Question: This is What I want as a final result. I have no idea how to update array of indexes.

my Schema is built using mongoose
'''
var postSchema = new Schema({
title: {type:String},
content: {type:String},
user:{type:Schema.ObjectId},
commentId:[{type:Schema.ObjectId, ref:'Comment'}],
created:{type:Date, default:Date.now}
});
var commentSchema = new Schema({
content: {type:String},
user: {type:Schema.ObjectId},
post: {type:Schema.ObjectId, ref:'Post'}
created:{type:Date, default:Date.now}
});
'''
My controllers are:
'''
// api/posts/
exports.postPosts = function(req,res){
var post = new Post({
title: req.body.title,
content: req.body.content,
user: req.user._id
});
post.save(function(err){
if(err){res.send(err);}
res.json({status:'done'});
});
};
// api/posts/:postId/comments
exports.postComment = function(req,res){
var comment = new Comment({
content: req.body.content,
post: req.params.postId,
user: req.user._id
});
comment.save(function(err){
if(err){res.send(err);}
res.json({status:'done'});
});
};
'''
Do I need to use a middleware? or do i need to do something in controller?
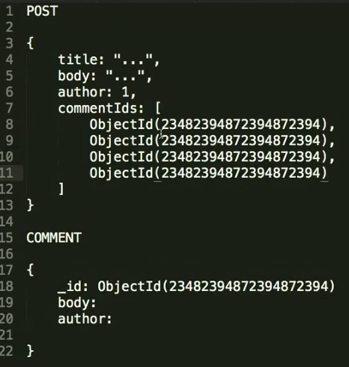
Answer: What you want is called in Mongoose (<URL>, which basically works by storing references to other models using their 'ObjectId'.
When you have a 'Post' instance and a 'Comment' instance, you can "connect" them like so:
'''
var post = new Post(...);
var comment = new Comment(...);
// Add comment to the list of comments belonging to the post.
post.commentIds.push(comment); // I would rename this to 'comments'
post.save(...);
// Reference the post in the comment.
comment.post = post;
comment.save(...);
'''
Your controller would look something like this:
'''
exports.postComment = function(req,res) {
// XXX: this all assumes that 'postId' is a valid id.
var comment = new Comment({
content : req.body.content,
post : req.params.postId,
user : req.user._id
});
comment.save(function(err, comment) {
if (err) return res.send(err);
Post.findById(req.params.postId, function(err, post) {
if (err) return res.send(err);
post.commentIds.push(comment);
post.save(function(err) {
if (err) return res.send(err);
res.json({ status : 'done' });
});
});
});
};
'''